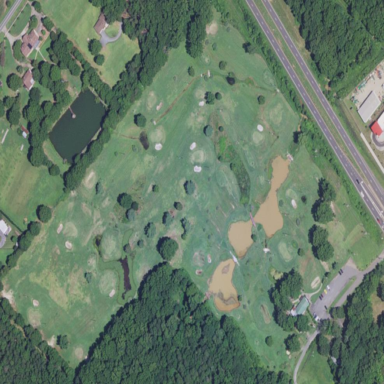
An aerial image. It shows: Golf course.